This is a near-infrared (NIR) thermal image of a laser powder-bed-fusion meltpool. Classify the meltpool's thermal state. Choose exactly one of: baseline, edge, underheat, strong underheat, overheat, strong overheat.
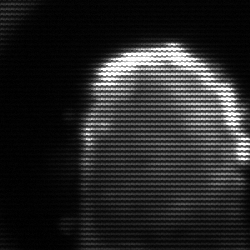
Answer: baseline